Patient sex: M
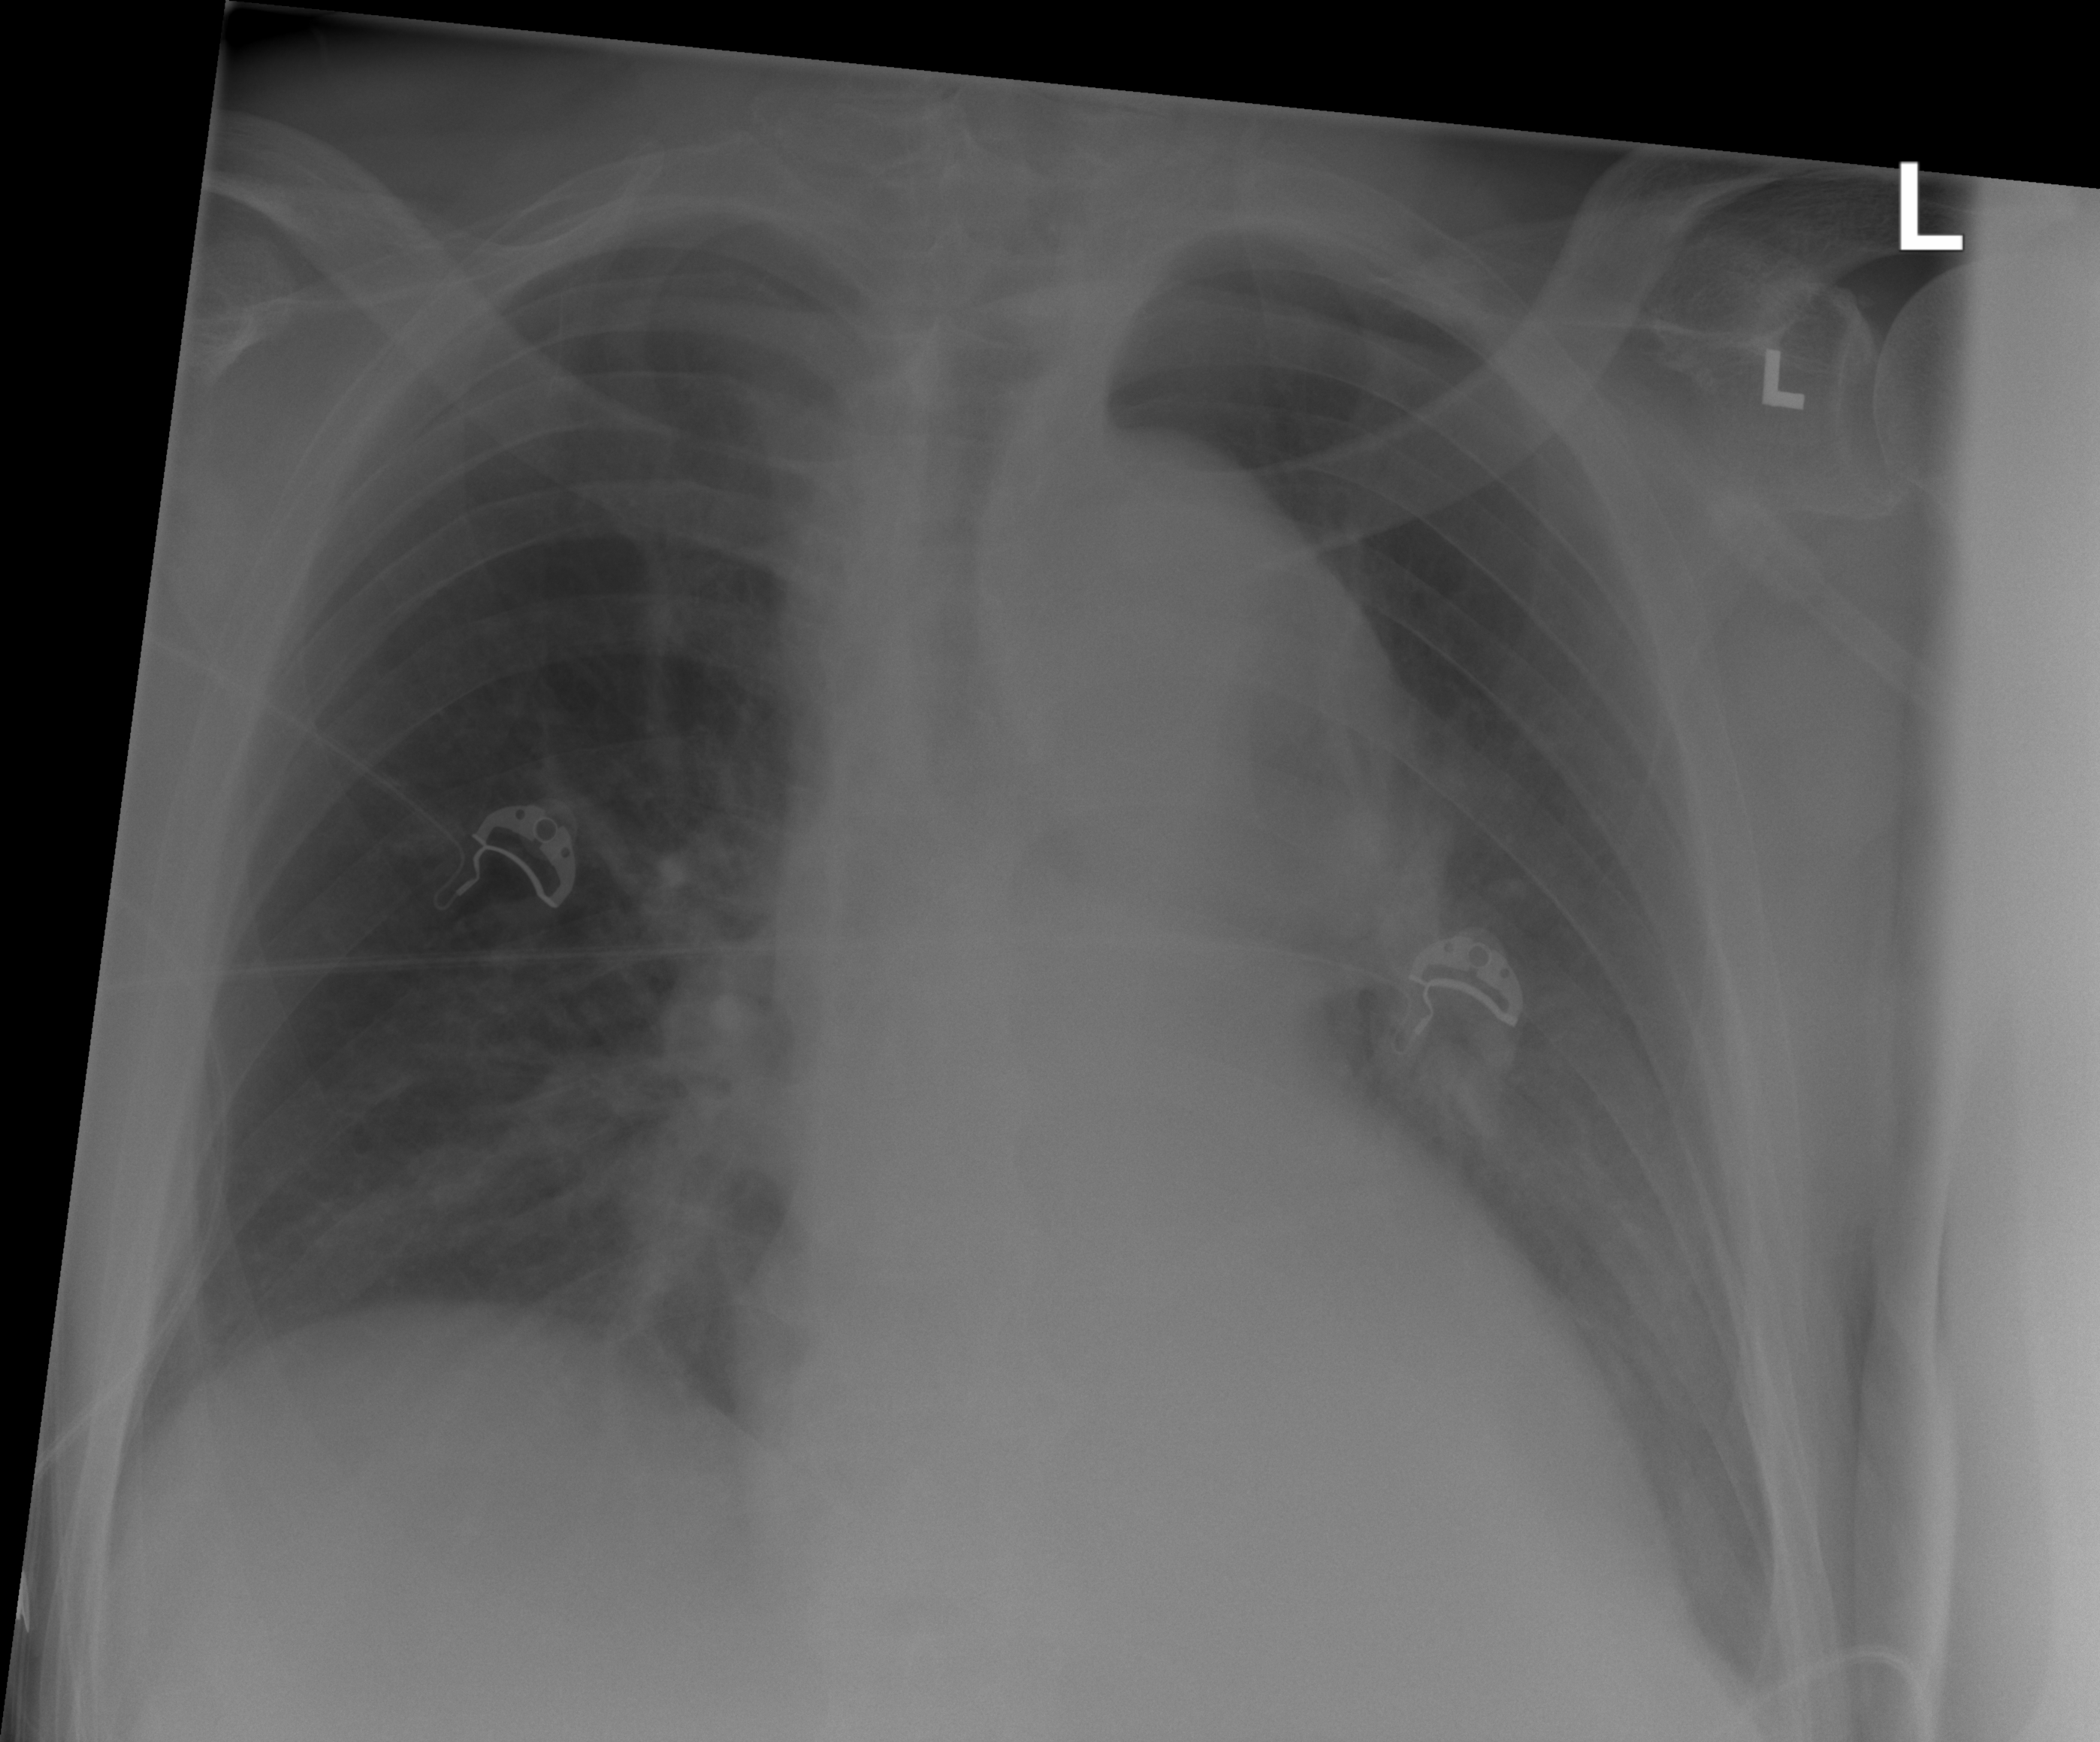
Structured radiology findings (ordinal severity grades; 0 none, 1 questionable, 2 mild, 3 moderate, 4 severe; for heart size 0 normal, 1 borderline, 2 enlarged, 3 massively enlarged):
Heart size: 0
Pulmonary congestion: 0
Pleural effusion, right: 0
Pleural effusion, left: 2
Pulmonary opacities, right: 1
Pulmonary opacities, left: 0
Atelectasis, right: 2
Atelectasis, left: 2